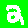
Digit: 2